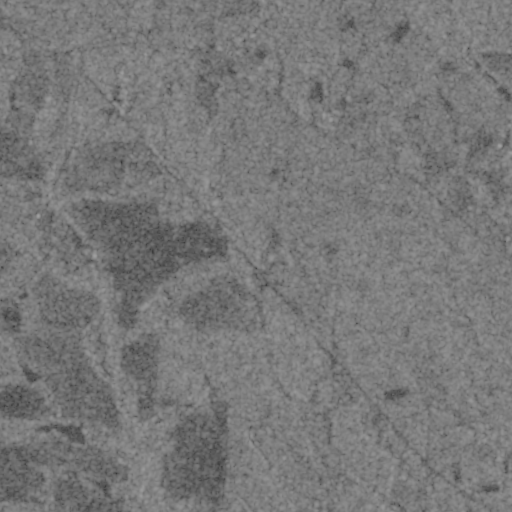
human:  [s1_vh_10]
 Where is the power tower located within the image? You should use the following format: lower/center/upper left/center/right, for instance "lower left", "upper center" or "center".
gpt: The power tower is located in the lower of the image.
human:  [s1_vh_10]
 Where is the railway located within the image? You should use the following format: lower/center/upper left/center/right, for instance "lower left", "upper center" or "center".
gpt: The railway is located in the lower left of the image.
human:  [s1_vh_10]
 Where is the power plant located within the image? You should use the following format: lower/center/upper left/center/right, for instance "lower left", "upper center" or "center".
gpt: There is no power plant in the image.

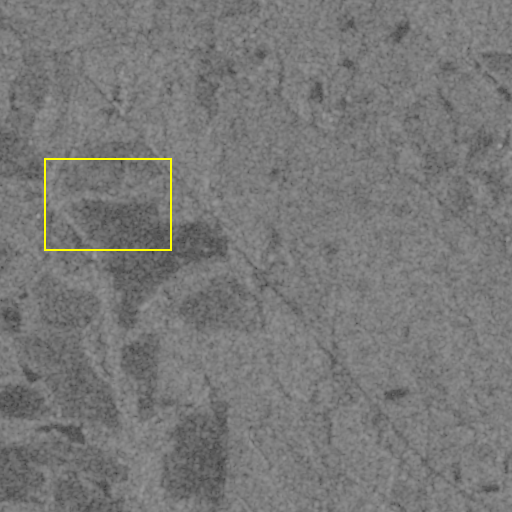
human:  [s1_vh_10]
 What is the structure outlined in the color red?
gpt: There is no red outline.
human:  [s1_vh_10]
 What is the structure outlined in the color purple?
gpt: There is no structure outlined in purple.